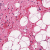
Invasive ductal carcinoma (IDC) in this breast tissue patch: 0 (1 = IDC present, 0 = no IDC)